Question: I'm beeing bit confused here.
'''
SimpleCursorAdapter adapter = new SimpleCursorAdapter(this, R.layout.bugs_list_item, itemCursor,
new String[] {db.KEY_ROWID, db.BUGS_DATE, db.BUGS_DESCRIPTION},
new int[] {R.id.bug_id, R.id.bug_date, R.id.bug_description});
'''
This basically shows me a ListView with date and description but no id (I just get blank space in place of id). _id field is primary key, it's an integer.
See how it looks on the img

XML file:
'''
<?xml version="1.0" encoding="utf-8"?>
<TableLayout xmlns:android="http://schemas.android.com/apk/res/android"
android:id="@+id/tableLayout1"
android:layout_width="fill_parent"
android:layout_height="fill_parent"
android:stretchColumns="1"
>
<TableRow
android:id="@+id/tableRow1"
android:layout_width="wrap_content"
android:layout_height="wrap_content">
<TextView
android:id="@+id/bug_id"
android:layout_width="5dip"
android:layout_height="wrap_content"
android:padding="3dip"
>
</TextView>
<TextView
android:id="@+id/bug_date"
android:layout_width="wrap_content"
android:layout_height="wrap_content"
android:padding="3dip"
android:gravity="right"
>
</TextView>
<TextView
android:id="@+id/bug_description"
android:layout_width="180dip"
android:layout_height="wrap_content"
android:padding="3dip"
android:gravity="right"
>
</TextView>
</TableRow>
</TableLayout>
'''
create table query:
'''
BUGS_CREATE = "CREATE TABLE bugs (_id INTEGER NOT NULL PRIMARY KEY, date DATE DEFAULT (DATETIME('NOW')) NOT NULL, description TEXT) ";
'''
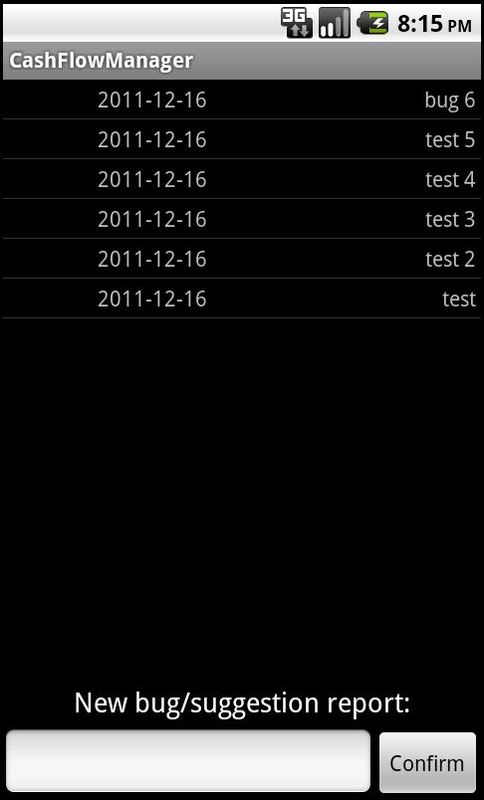
Answer: Found the issue:
'''
android:layout_width="5dip"
android:padding="3dip"
'''
Layout width was only 5px, when I padded text by 3px it probably dissapeared below another layout... geez